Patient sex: M
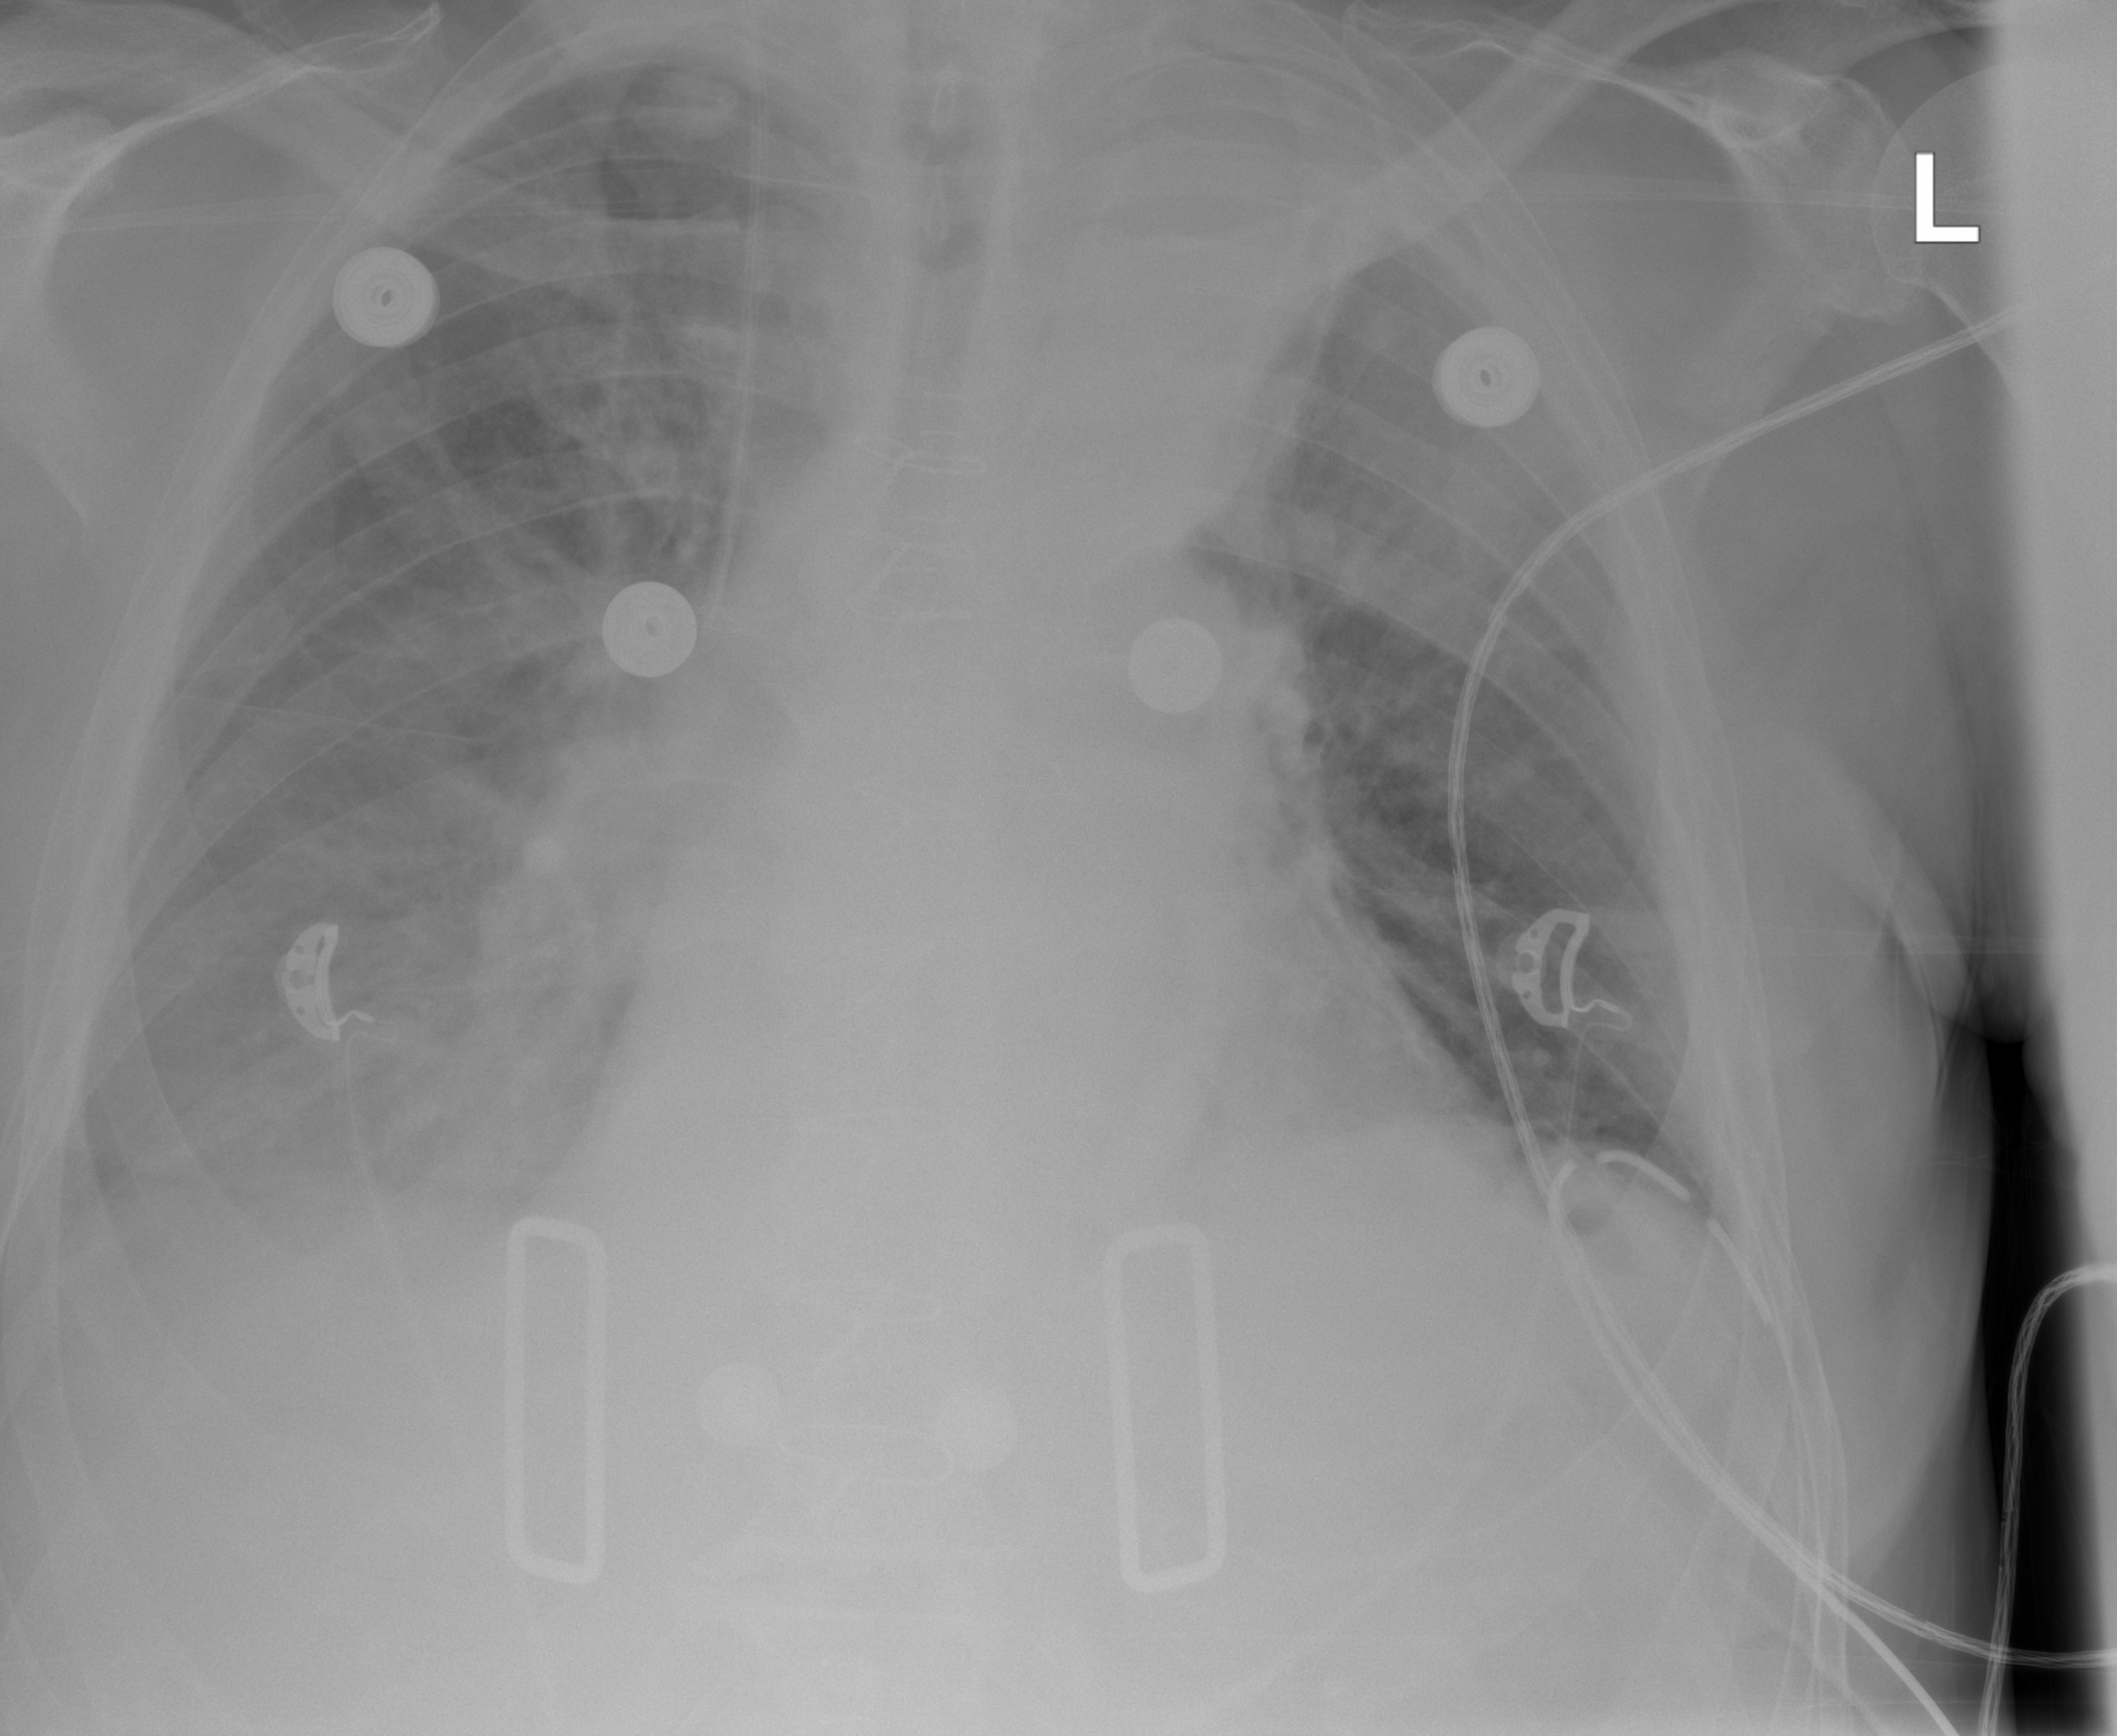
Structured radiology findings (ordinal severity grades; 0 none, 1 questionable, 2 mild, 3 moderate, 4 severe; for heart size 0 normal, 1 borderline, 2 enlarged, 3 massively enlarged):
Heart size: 0
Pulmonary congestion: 2
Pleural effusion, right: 3
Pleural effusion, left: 1
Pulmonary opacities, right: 1
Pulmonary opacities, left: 0
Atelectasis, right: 2
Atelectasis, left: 1